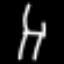
Label: chair